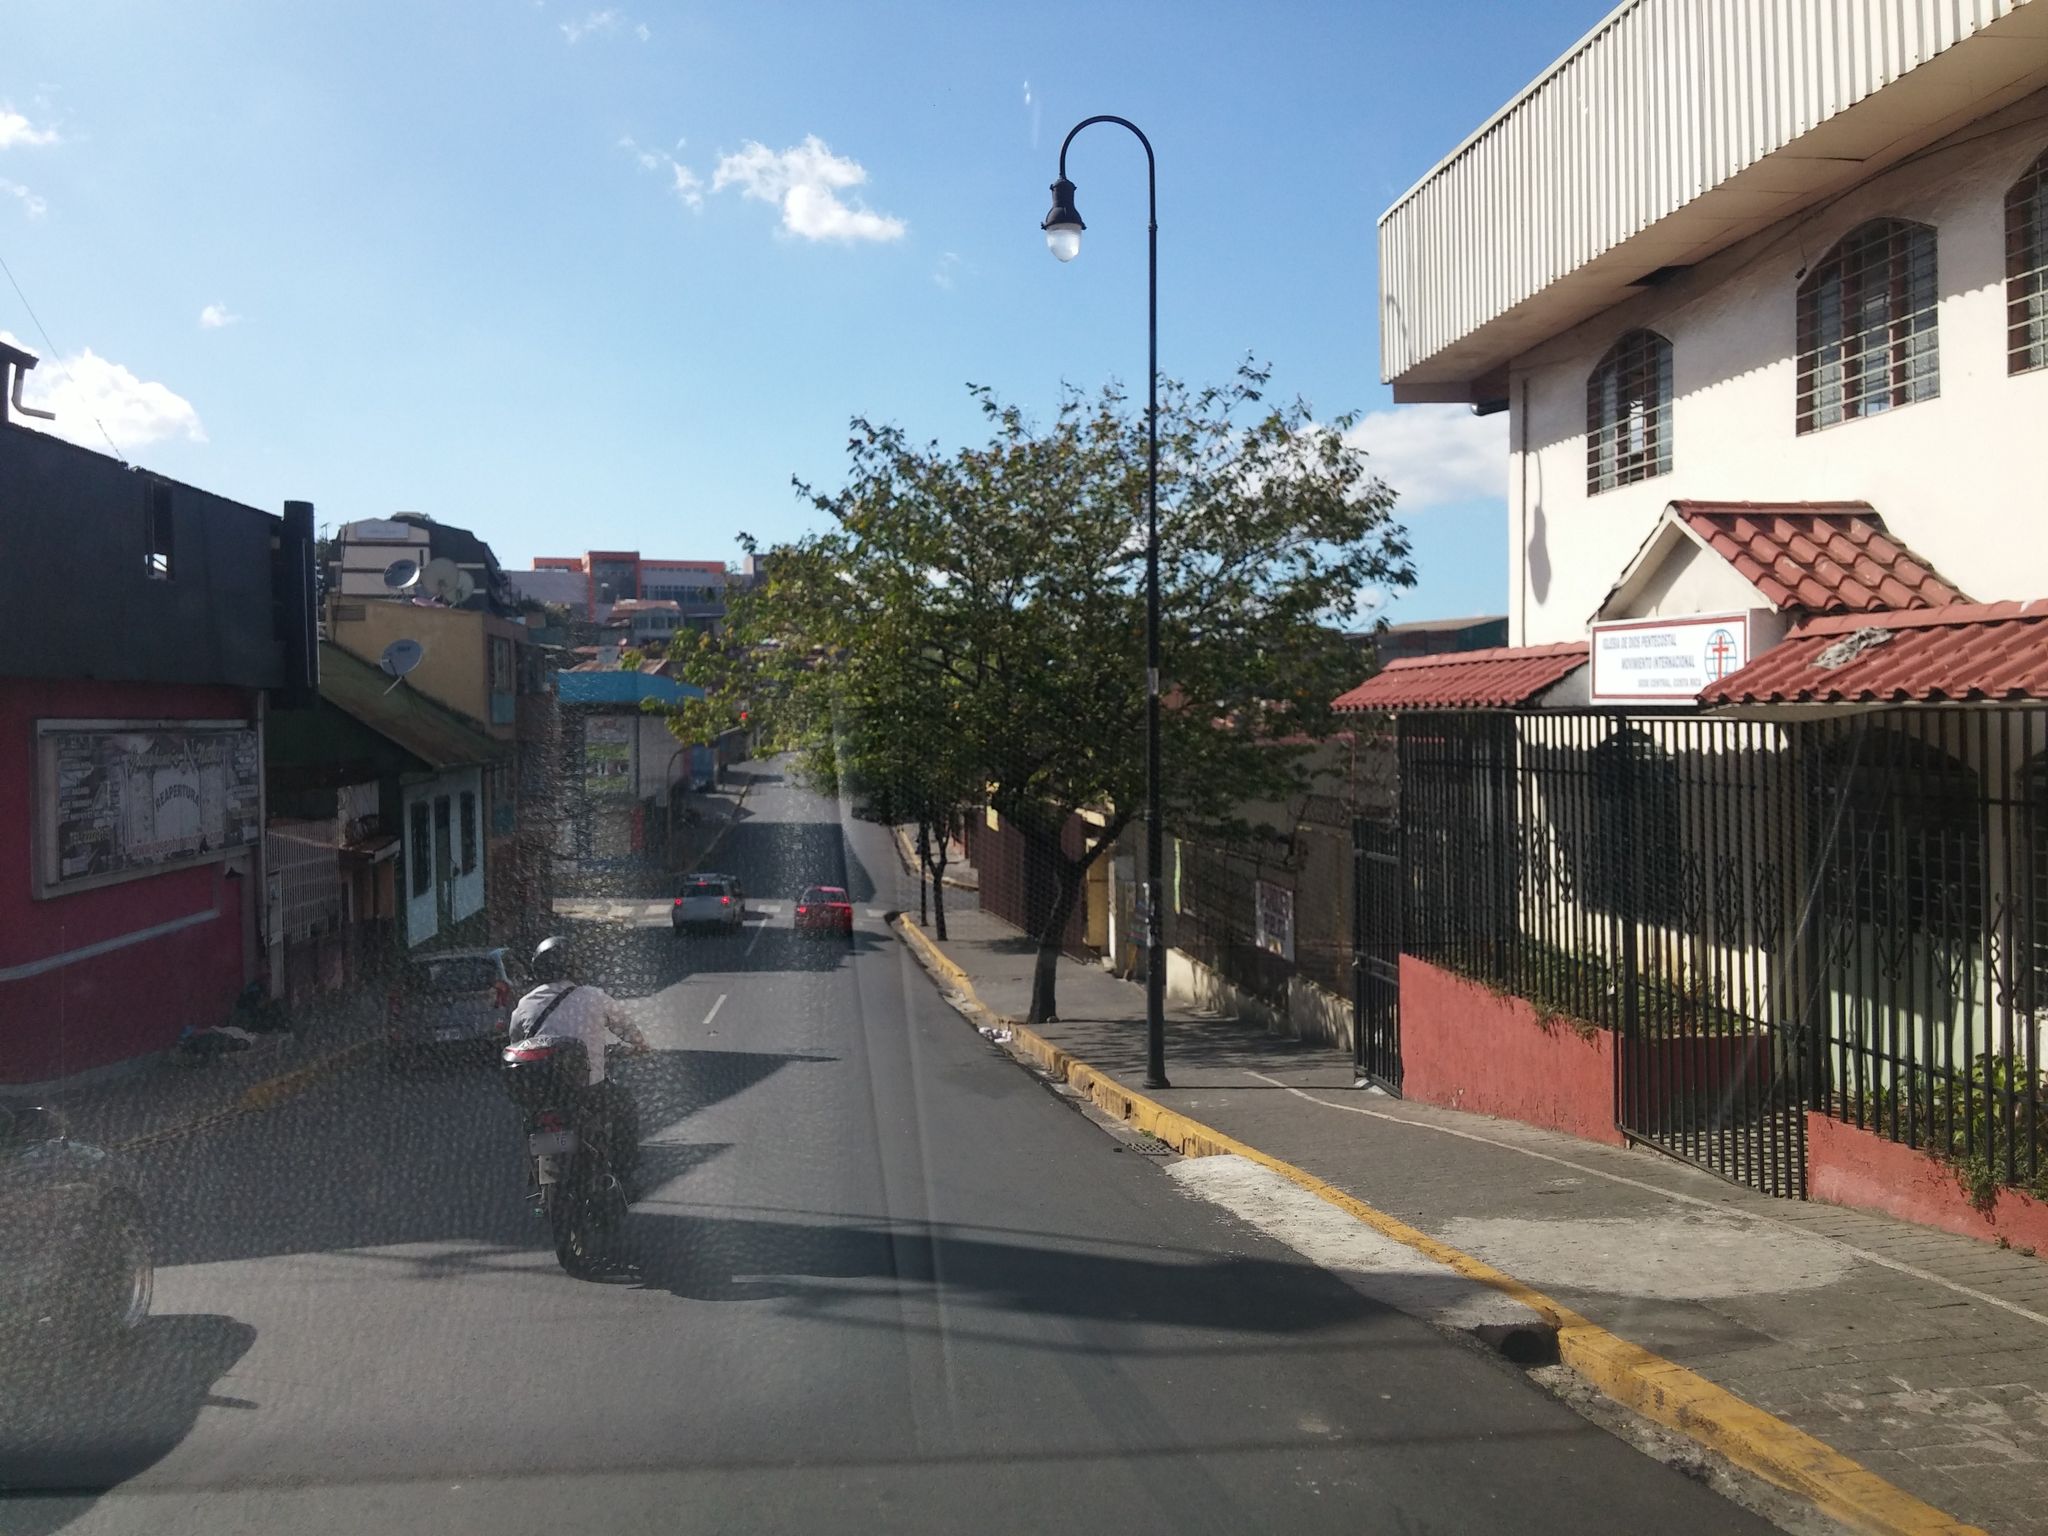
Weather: clear
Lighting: day
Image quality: good
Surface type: walking surface
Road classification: tertiary
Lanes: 2.0
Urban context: urban centre
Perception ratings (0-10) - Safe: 6.25, Lively: 7.16, Beautiful: 4.97, Boring: 2.47, Depressing: 4.5, Wealthy: 3.61